Current action and preconditions to check: path_clear

Your task: For each precondition in the list above, predict whether it will hold at this action.

Consider the current scene as observed from the mobile robot's camera, and analyze the predicted future states of all dynamic agents (e.g., people, animals, vehicles, or any moving entities) within the NEXT SECOND.

IMPORTANT: Only answer "very likely" if you are absolutely certain—based on strong, clear evidence—that a dynamic agent will violate the precondition in the predicted future state. Do NOT answer "very likely" for unlikely, ambiguous, or low-probability risks.

Ask yourself for each precondition: Is there a high probability, with clear and convincing evidence, that the predicted future states of any dynamic agent will interfere with the predicted future state of the currently executing action within the NEXT SECOND, causing that precondition to fail?

Assess the risk level based on these predictions. Use "likely" or "very likely" if motions create a clear risk of interference.

Use "neutral" or "improbable" if agents are nearby but their predicted paths are clearly diverging or non-conflicting.

Failure Risk Categories: "very improbable", "improbable", "neutral", "likely", "very likely"

Answer Format: Output ONLY the probability_of_failure value from these categories: "very improbable", "improbable", "neutral", "likely", "very likely"

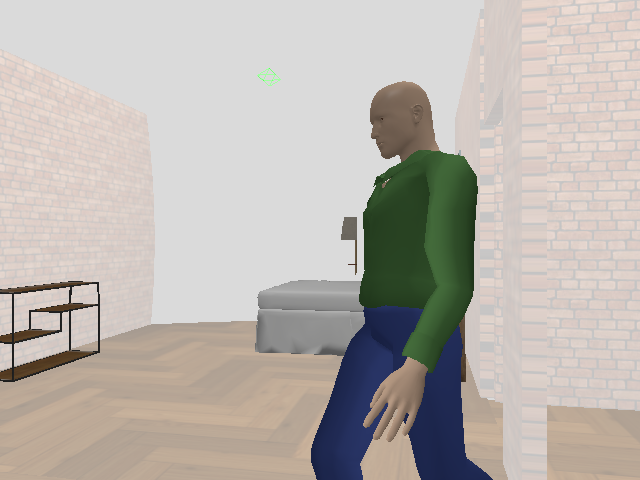

Answer: very likely